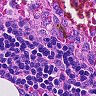
Metastatic tissue present: no